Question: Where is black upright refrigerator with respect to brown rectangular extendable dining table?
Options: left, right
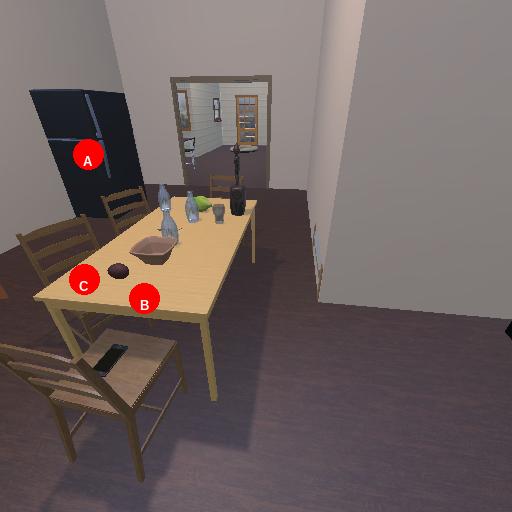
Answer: left